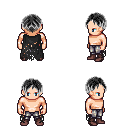
a pixel art fantasy rpg character, male body template, human, light skin, black tattered cape, metal pants, gray parted hairstyle, maroon shoes, four views (front, back, left, right), 2x2 character sprite sheet, small pixel art, hard edges, no anti-aliasing